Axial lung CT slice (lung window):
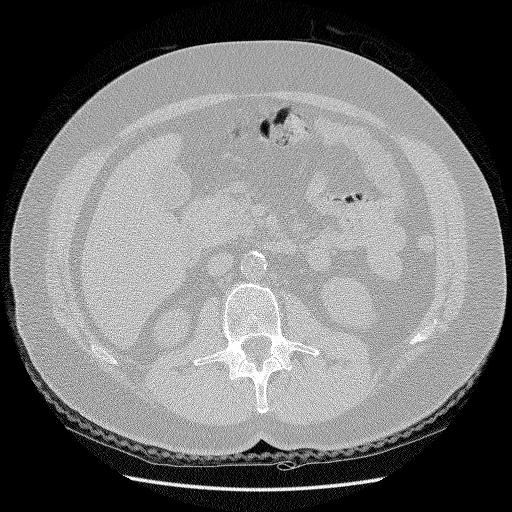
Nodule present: no